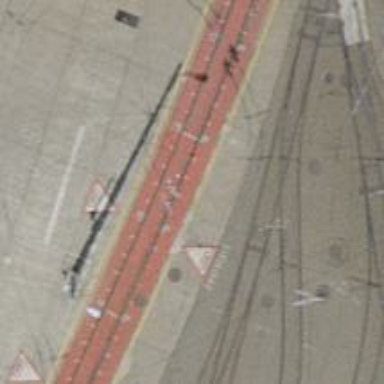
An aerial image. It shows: Tram level crossing on the railway.